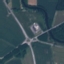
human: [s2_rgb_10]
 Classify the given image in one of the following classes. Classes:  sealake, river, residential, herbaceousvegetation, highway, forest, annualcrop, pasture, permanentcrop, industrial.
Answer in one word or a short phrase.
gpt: Highway